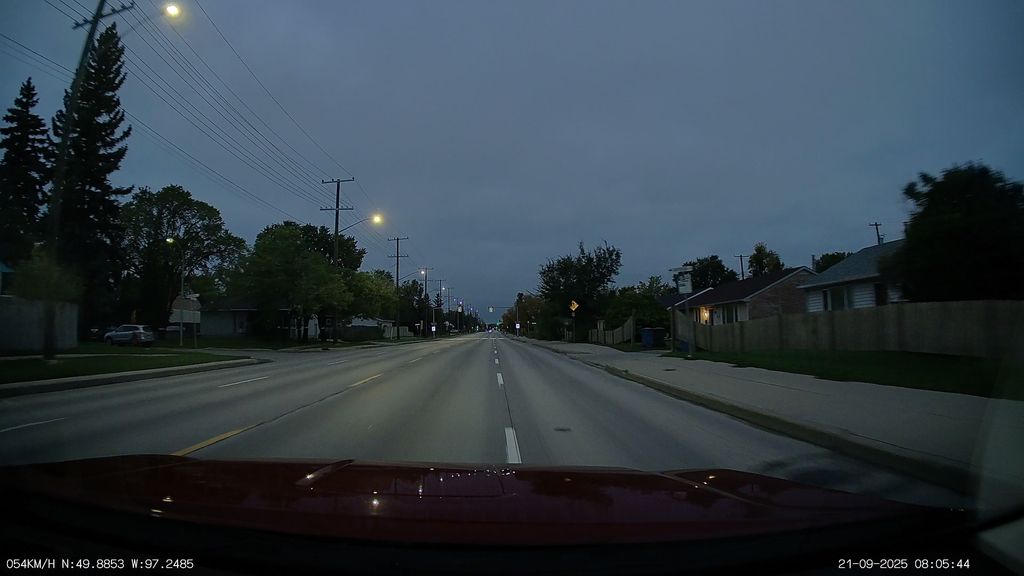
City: winnipeg